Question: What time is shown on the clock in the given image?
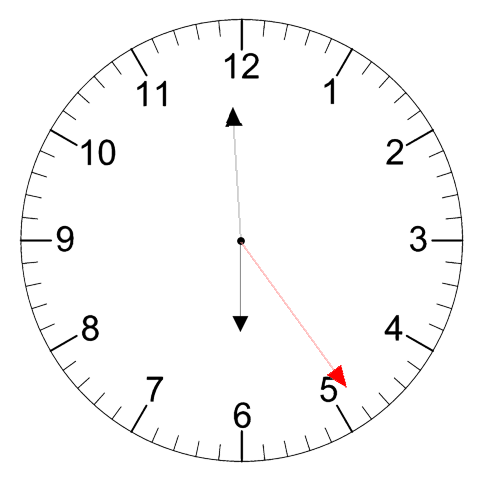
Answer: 05:59:24